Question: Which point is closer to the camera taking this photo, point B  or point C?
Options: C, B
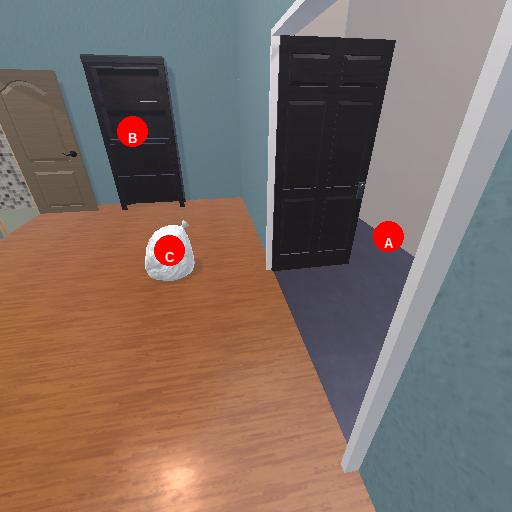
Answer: C